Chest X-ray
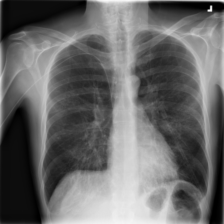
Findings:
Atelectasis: negative
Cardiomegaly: negative
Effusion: negative
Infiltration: positive
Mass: negative
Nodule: negative
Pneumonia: positive
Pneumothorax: negative
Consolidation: negative
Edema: negative
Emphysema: negative
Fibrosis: negative
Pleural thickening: negative
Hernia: negative